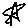
Label: star